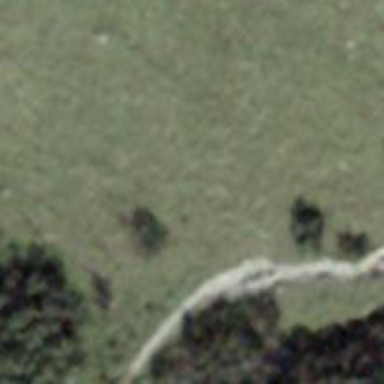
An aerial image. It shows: Path on the ground with bridge.